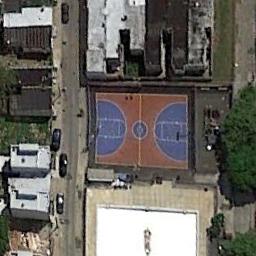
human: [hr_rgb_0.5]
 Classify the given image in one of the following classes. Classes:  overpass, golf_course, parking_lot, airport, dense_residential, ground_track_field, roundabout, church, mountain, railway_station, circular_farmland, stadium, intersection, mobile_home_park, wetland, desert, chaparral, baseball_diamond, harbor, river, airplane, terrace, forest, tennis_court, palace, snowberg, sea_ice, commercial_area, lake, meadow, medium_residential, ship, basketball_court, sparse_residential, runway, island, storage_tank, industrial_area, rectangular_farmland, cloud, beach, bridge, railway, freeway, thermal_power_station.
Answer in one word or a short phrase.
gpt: basketball_court